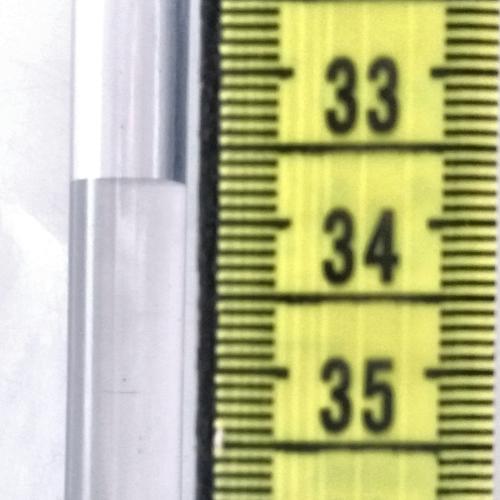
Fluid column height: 33.8 cm